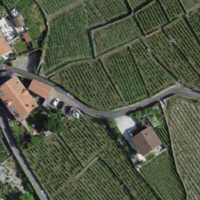
EUNIS habitat code: 24
Species observed at this site:
Cerastium tomentosum